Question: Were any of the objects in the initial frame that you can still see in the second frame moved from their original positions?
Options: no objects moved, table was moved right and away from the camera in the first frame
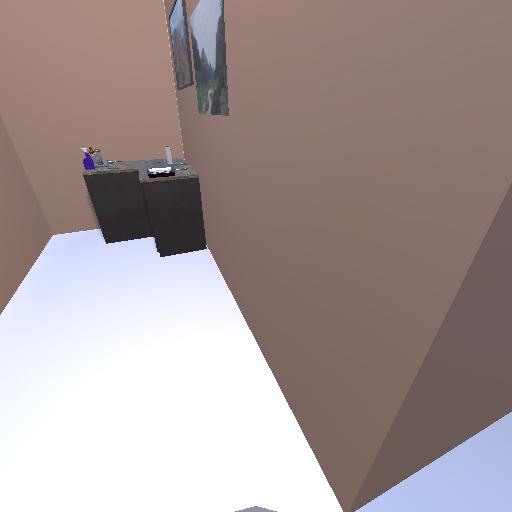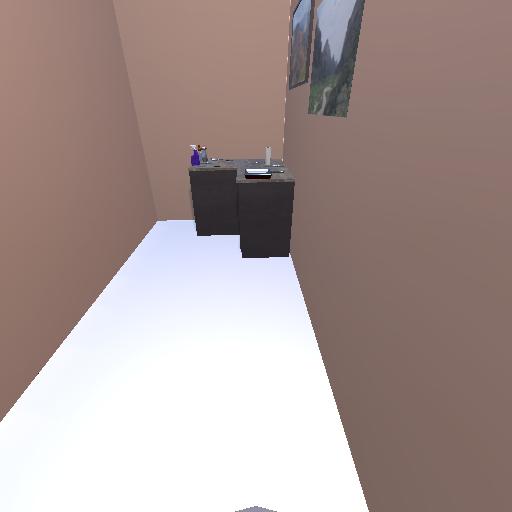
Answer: no objects moved